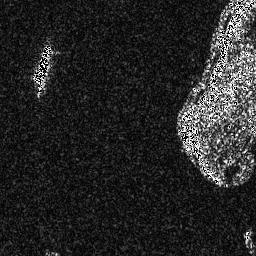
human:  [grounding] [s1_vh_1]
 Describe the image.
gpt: In the satellite image, there is  <ref>1 medium ship </ref> <box>[[12, 16, 20, 33, 0]]</box> located at top left.